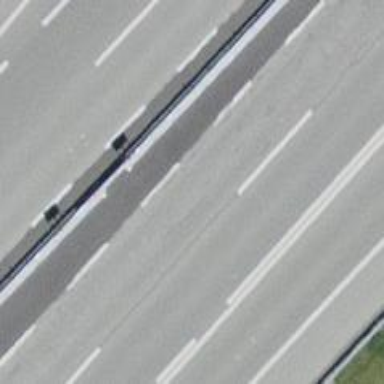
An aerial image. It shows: Motorway junction.